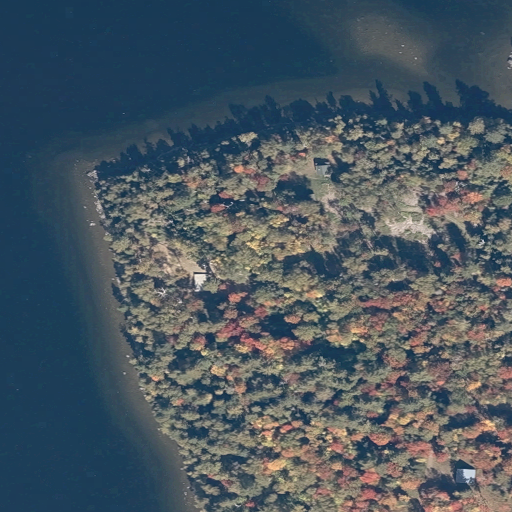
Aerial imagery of cape in Maine named Burnt Jacket Point containing open water, evergreen forest, mixed forest, open development, and grassland